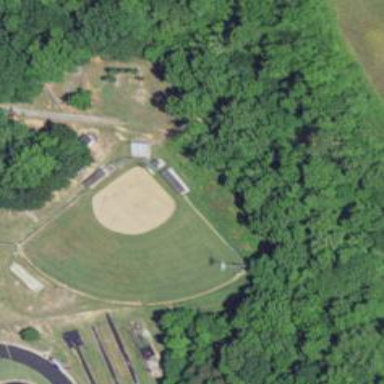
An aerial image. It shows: Softball pitch for leisure land activities.